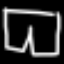
Label: pants